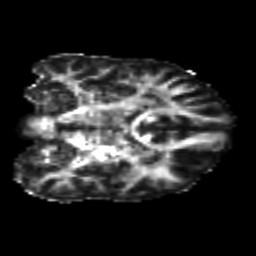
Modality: FA
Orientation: coronal
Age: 24
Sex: male
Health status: healthy
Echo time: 0.074 s